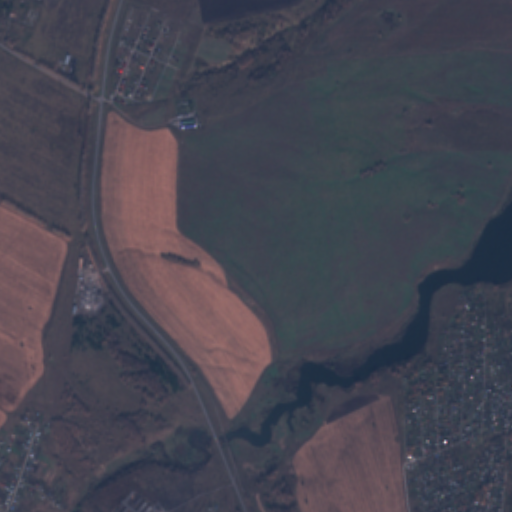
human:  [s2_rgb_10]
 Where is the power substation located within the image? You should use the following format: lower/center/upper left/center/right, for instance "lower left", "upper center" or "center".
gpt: The power substation is located in the lower center of the image.
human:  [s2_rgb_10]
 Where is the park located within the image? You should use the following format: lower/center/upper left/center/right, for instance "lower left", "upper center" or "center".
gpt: There is no park in the image.